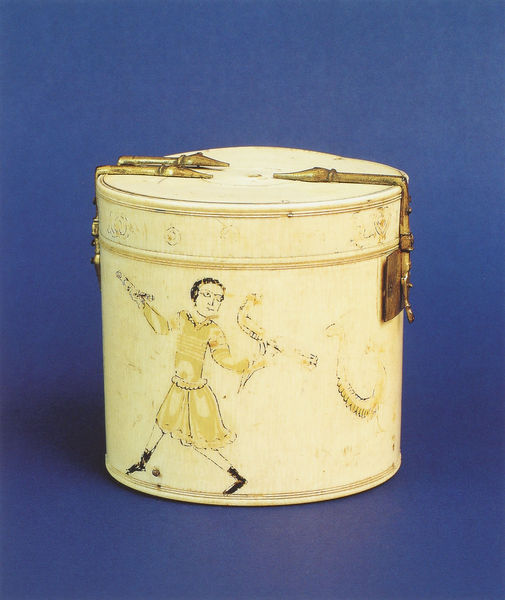
Titel: Islamische Pyxis
Institution: Halberstadt, Domschatz
Schlagwörter: blau, mann, vogel, weiß, gelb, gold, haare, musik, rund, schuhe, glanz, bronze, foto, schnalle, truhe, deckel, dose, kiste, schachtel, pfau, ranke, scharnier, beschlag, verschluß, schatulle, reliquie, box, brpnze, rudose